This time-domain trace was recorded on a rotor test rig. Classify the rotor condition as one of: normal, misalignment, unbalance, looseness.
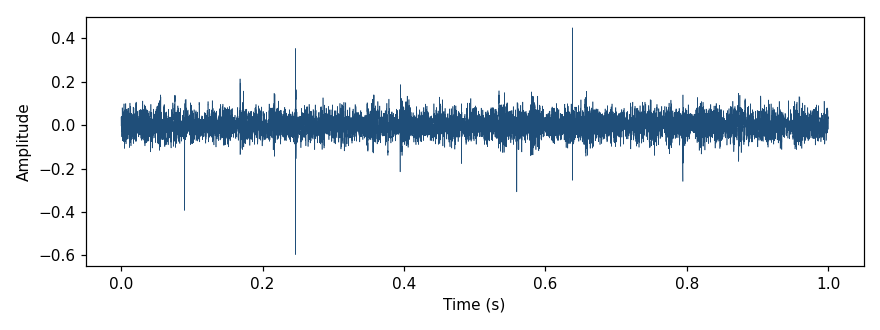
Answer: misalignment